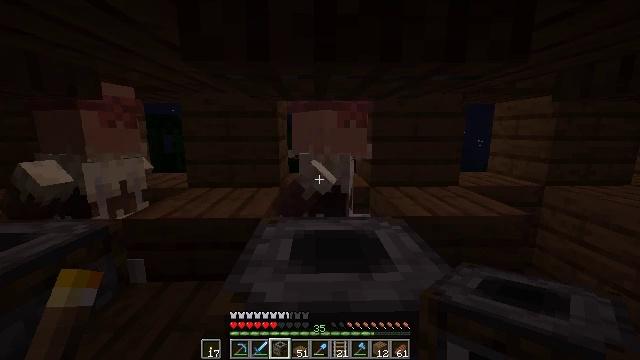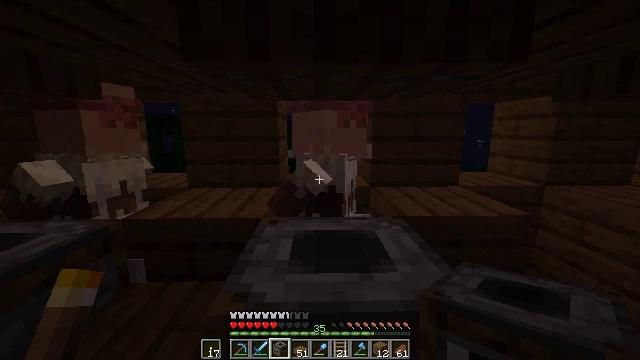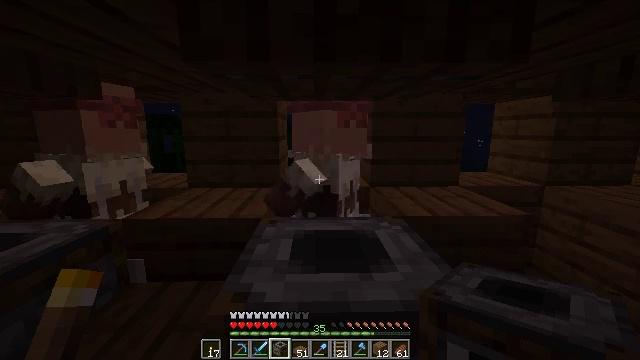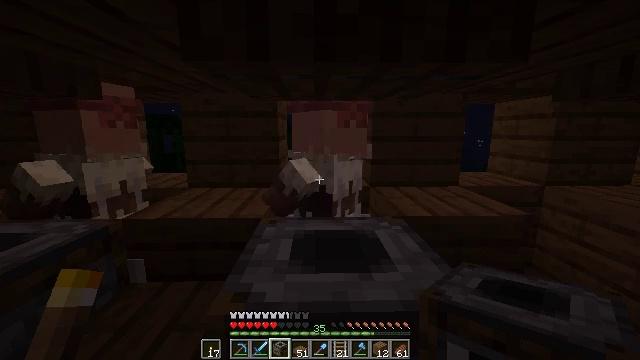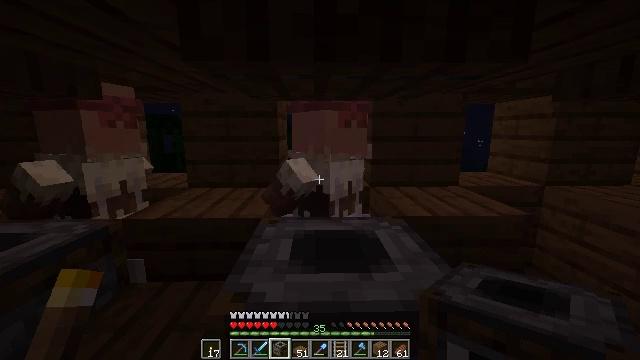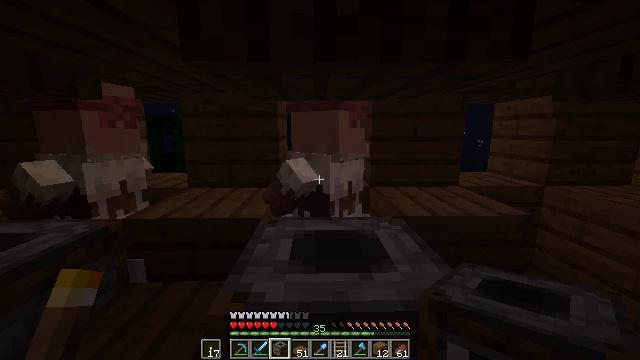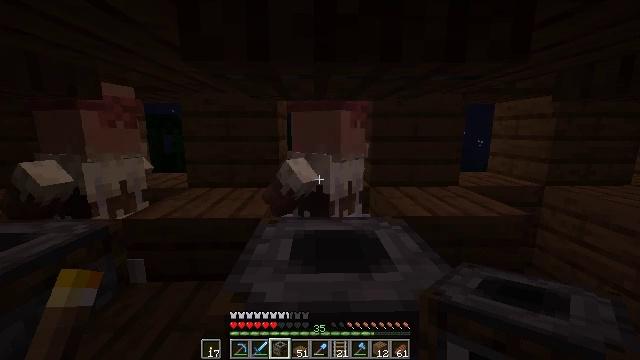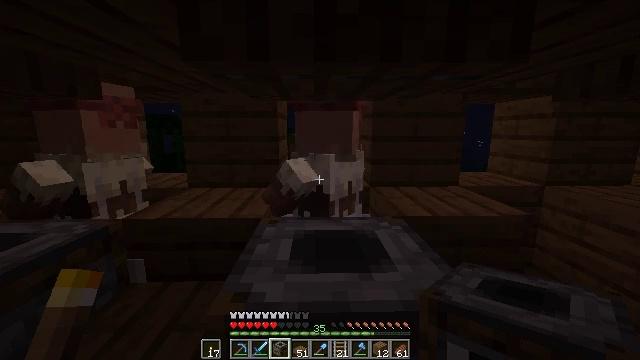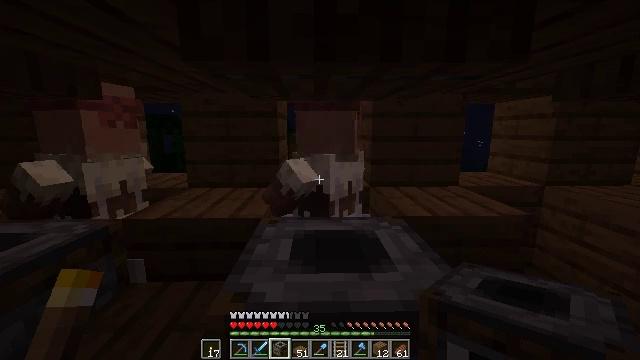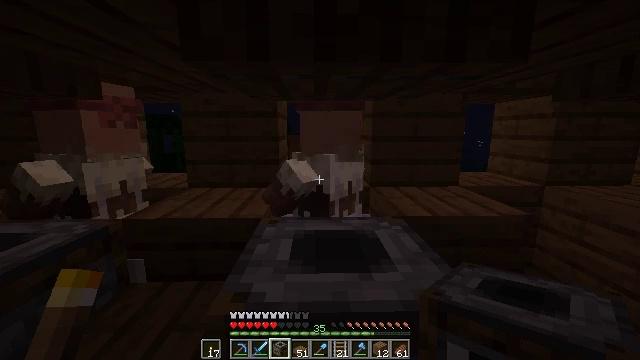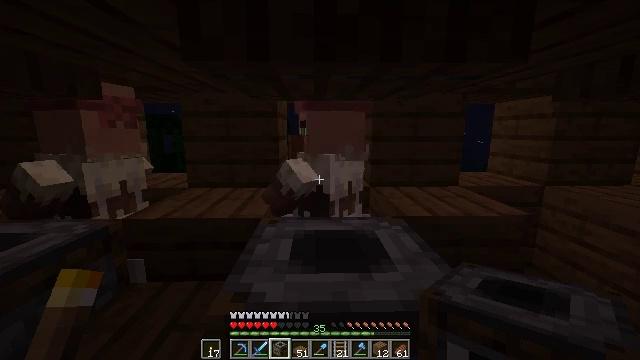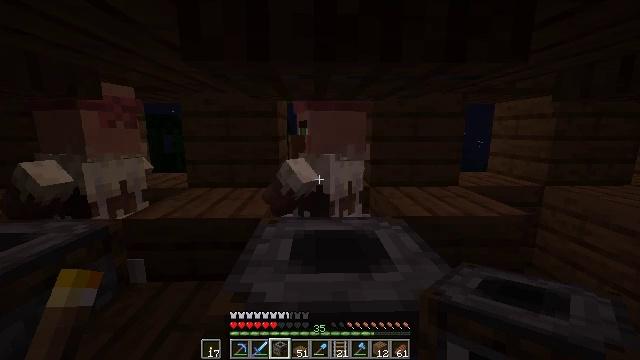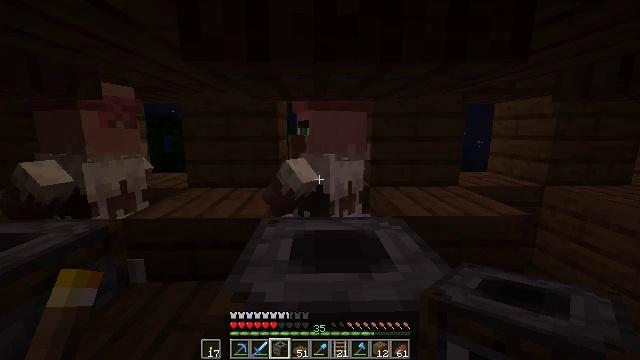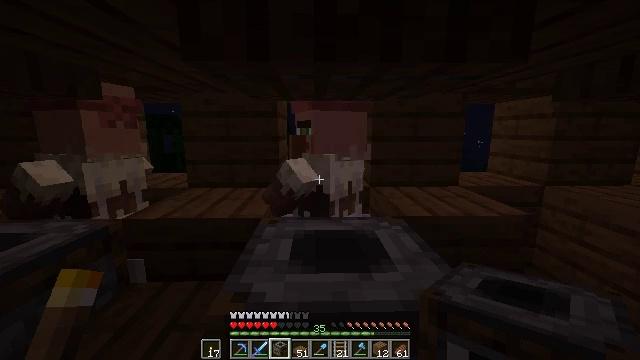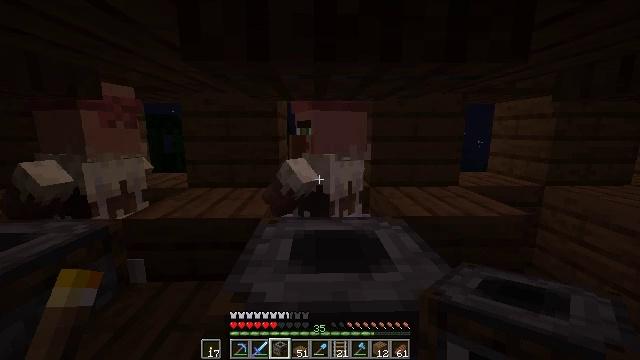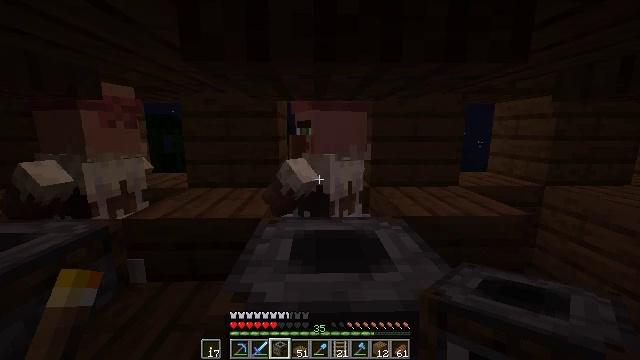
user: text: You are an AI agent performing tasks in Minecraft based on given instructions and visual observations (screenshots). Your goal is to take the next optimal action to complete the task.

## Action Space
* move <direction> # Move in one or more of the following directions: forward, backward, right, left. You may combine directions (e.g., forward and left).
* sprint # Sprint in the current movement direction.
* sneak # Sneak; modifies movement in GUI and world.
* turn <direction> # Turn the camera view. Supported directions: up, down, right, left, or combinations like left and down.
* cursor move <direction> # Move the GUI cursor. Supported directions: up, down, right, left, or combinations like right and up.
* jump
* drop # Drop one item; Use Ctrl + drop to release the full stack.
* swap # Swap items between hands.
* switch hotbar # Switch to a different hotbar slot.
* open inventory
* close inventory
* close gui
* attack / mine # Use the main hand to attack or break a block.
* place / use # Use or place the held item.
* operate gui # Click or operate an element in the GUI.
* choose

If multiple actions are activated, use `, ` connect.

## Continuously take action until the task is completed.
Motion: motion action
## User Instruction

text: Destroy the smoker to move it.
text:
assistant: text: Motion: no_op
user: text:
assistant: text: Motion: no_op
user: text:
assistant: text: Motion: no_op
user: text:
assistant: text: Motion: no_op
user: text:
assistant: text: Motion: no_op
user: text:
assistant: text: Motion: no_op
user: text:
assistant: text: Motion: no_op
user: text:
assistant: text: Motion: no_op
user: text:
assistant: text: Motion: no_op
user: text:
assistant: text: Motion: no_op
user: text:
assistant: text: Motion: no_op
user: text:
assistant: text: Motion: no_op
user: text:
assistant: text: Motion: no_op
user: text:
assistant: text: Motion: no_op
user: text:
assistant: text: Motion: no_op
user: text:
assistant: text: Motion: no_op
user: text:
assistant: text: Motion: no_op
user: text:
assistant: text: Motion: no_op
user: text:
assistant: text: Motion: no_op
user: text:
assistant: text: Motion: no_op
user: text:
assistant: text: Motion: no_op
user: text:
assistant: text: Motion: no_op
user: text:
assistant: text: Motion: no_op
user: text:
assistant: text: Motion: no_op
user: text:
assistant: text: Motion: no_op
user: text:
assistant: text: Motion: no_op
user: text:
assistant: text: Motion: no_op
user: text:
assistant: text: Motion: no_op
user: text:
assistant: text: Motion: no_op
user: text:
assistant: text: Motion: no_op